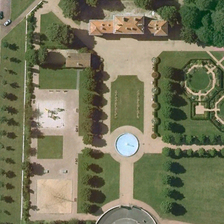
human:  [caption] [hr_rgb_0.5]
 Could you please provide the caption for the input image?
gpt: some green trees are in a square near a road with cars .

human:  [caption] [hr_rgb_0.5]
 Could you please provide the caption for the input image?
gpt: some green trees are in a square near a road with cars .

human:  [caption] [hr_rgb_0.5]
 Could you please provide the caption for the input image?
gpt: some green trees are in a square near a road with cars .

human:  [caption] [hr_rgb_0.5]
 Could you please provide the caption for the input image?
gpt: some green trees are in a square near a road with cars .

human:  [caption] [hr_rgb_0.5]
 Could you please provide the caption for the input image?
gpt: some green trees are in a square near a road with cars .